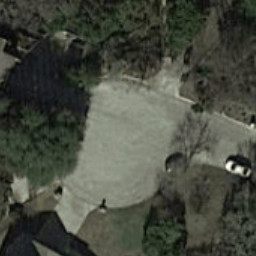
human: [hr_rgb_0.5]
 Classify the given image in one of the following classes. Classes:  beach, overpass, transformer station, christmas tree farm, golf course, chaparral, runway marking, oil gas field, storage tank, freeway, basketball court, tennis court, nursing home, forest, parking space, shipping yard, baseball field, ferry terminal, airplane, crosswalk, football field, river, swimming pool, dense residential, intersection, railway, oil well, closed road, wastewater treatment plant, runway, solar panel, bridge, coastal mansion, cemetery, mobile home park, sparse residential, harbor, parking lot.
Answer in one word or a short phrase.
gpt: closed road